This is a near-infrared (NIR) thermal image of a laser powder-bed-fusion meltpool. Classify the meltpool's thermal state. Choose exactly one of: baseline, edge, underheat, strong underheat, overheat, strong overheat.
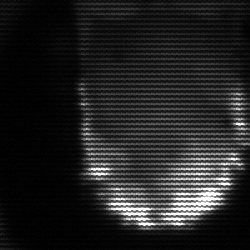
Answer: baseline